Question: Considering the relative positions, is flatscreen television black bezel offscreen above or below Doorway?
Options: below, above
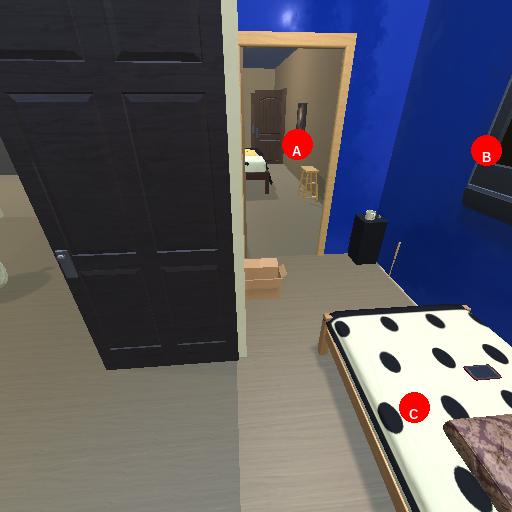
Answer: below